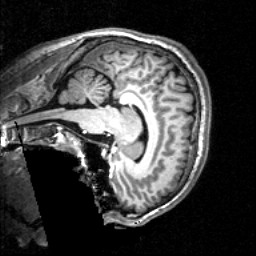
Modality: T1w
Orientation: sagittal
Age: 20
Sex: male